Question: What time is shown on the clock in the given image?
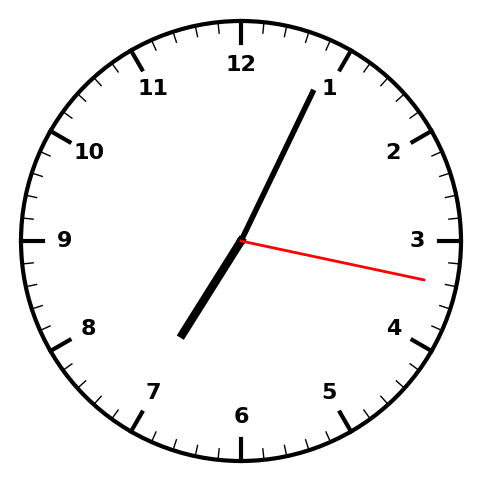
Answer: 07:04:17